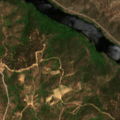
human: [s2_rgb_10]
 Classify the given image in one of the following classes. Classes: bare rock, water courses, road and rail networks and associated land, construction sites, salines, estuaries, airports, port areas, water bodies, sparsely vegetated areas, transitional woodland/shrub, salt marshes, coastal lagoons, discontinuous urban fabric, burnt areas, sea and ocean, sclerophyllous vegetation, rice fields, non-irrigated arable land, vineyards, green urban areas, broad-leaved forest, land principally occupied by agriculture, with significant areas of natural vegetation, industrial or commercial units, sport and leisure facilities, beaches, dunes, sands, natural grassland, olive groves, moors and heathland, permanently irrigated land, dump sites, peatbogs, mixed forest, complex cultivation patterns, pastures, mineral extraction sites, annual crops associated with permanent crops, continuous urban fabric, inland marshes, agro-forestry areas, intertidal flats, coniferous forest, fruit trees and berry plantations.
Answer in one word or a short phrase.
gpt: land principally occupied by agriculture, with significant areas of natural vegetation, mixed forest, sclerophyllous vegetation, transitional woodland/shrub, water courses